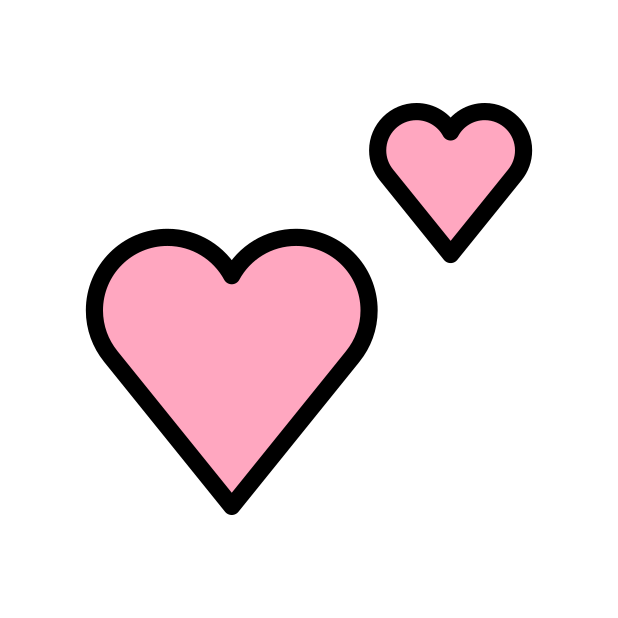
Emoji: 💕
Name: two hearts
Unicode: 0x1f495